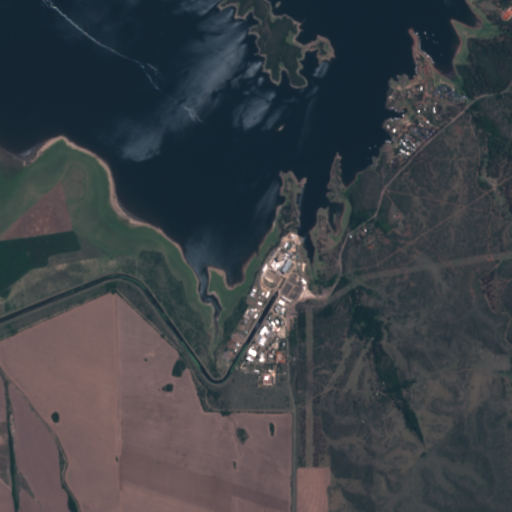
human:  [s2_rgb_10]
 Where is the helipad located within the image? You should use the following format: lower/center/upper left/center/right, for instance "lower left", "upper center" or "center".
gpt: The helipad is located in the center of the image.
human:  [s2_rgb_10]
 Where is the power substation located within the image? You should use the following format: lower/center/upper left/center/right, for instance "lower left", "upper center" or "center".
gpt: The power substation is located in the center of the image.
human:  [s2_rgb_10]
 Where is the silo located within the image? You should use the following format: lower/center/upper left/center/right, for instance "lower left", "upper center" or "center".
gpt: The silo is located in the center of the image.
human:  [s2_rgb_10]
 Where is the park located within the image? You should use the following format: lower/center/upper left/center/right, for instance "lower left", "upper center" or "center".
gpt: There is no park in the image.